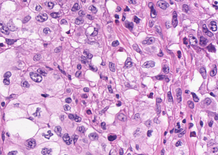
Tumor epithelial tissue: yes
Tumor-associated stroma tissue: no
Normal tissue: no